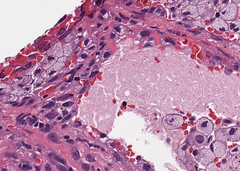
Tumor epithelial tissue: yes
Tumor-associated stroma tissue: yes
Normal tissue: no